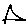
Label: triangle